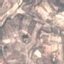
Land use / land cover class: PermanentCrop